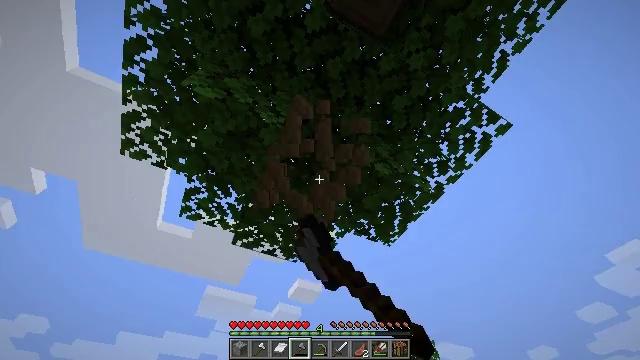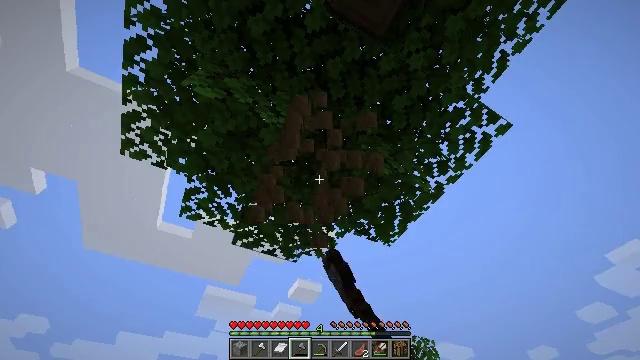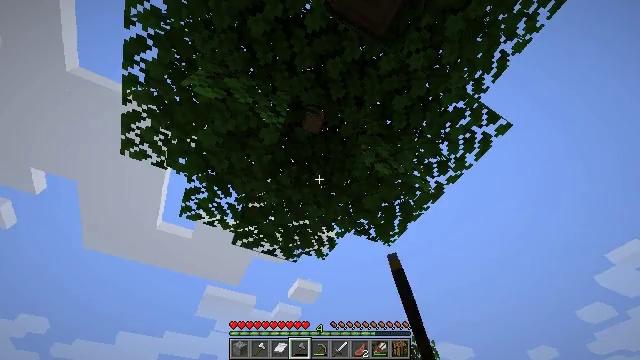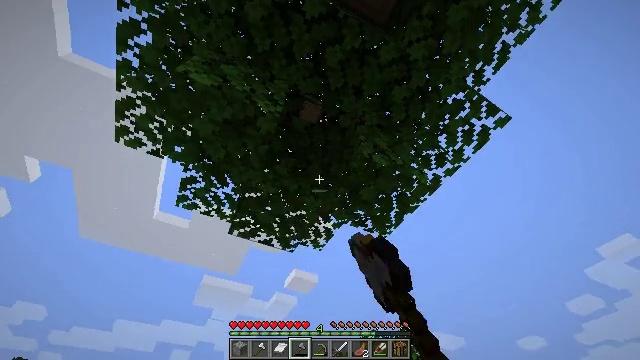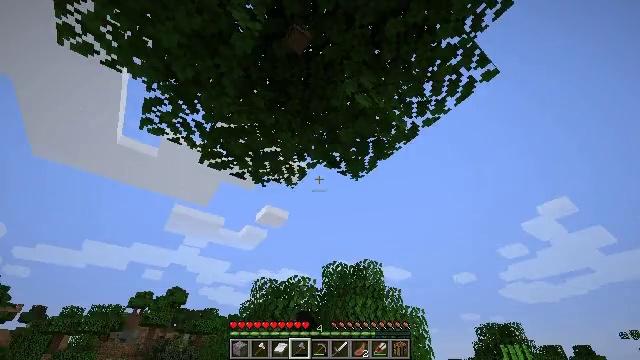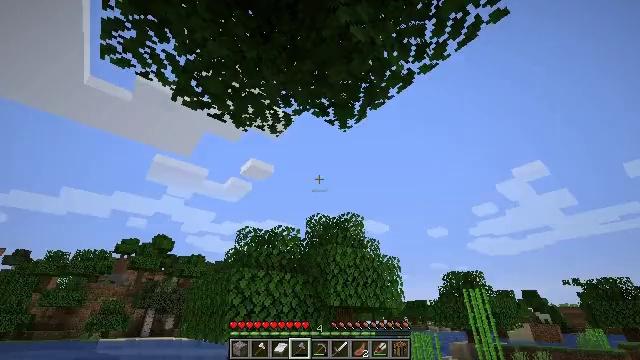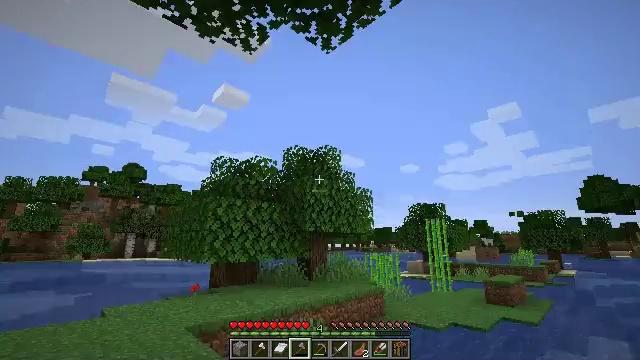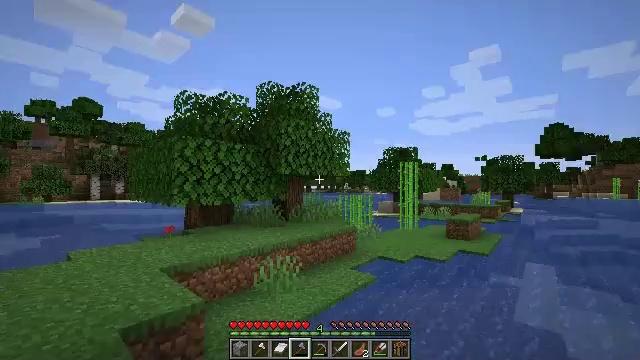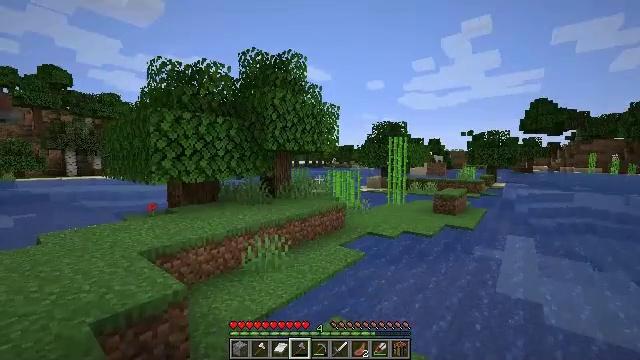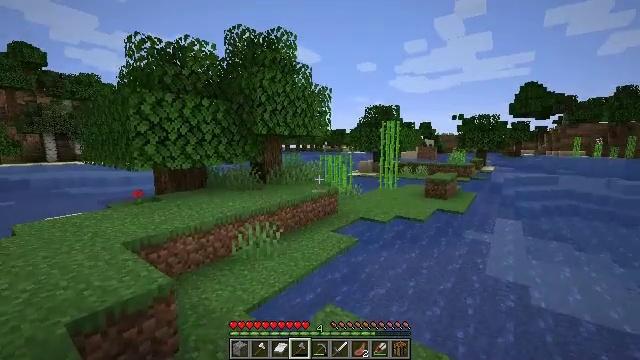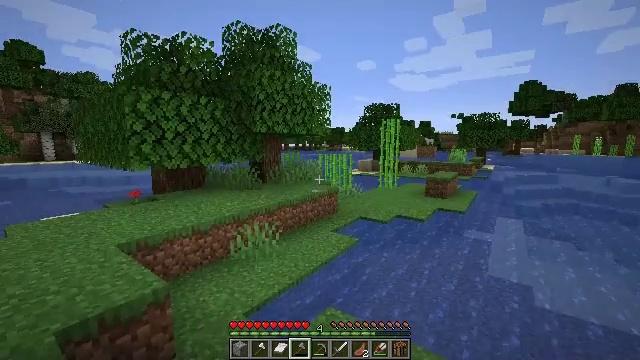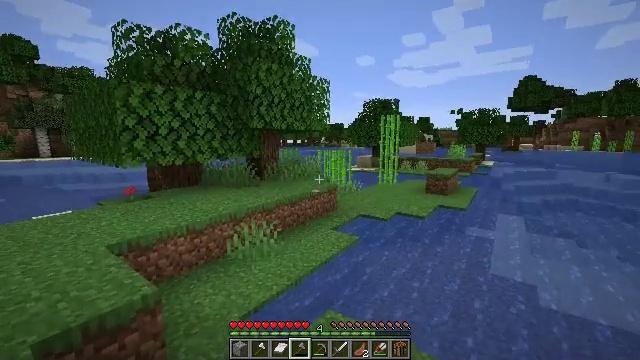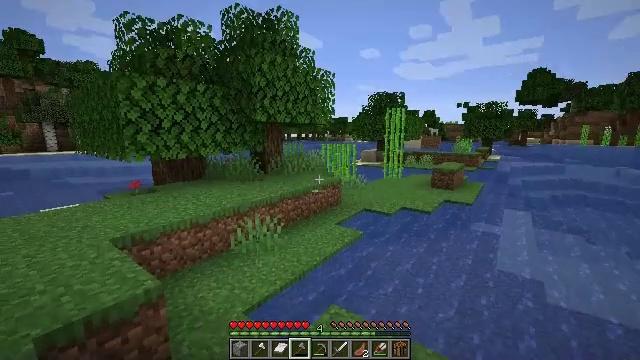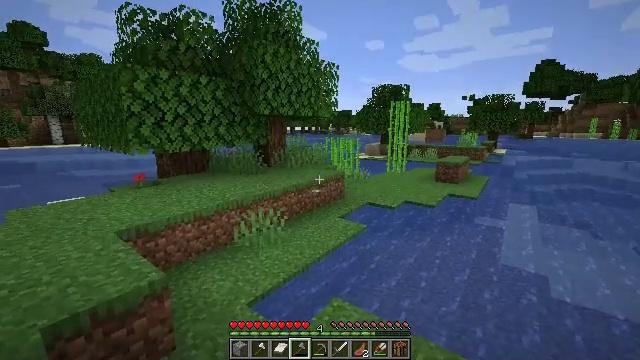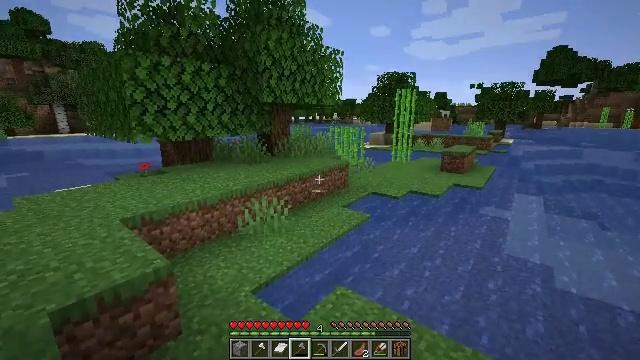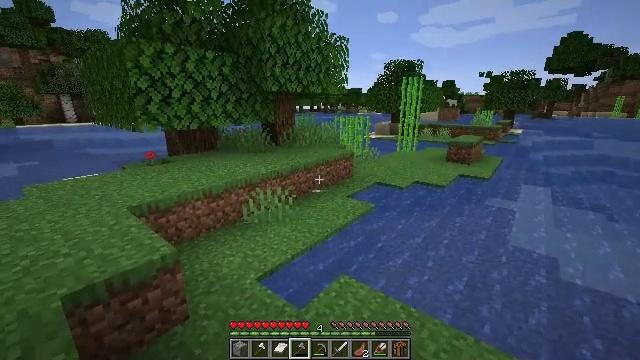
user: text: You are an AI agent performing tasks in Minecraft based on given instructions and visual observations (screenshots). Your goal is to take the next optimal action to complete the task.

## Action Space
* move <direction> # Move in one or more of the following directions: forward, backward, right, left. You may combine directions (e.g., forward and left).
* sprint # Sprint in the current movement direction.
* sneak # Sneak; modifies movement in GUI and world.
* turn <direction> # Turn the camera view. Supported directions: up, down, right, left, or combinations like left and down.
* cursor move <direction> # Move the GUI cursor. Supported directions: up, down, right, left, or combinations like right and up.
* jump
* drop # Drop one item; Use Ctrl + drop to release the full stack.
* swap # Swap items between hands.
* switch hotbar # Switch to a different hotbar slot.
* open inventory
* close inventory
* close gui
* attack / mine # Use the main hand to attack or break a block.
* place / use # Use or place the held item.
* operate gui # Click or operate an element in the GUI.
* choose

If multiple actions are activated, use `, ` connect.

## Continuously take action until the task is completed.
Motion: motion action
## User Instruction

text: Collect sugar cane near water sources.
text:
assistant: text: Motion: attack / mine
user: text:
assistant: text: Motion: attack / mine
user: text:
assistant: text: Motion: move forward, turn down
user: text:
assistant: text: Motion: move forward, turn right and down
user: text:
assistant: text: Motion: move forward, turn right and down
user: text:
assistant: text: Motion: move forward, turn right and down
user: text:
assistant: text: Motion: move forward, turn right and down
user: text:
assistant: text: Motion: move forward, turn right and down
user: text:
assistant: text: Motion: move forward, turn right and down
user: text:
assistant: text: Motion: move forward
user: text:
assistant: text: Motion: no_op
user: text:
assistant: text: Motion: turn down
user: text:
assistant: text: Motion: turn down
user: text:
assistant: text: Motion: turn down
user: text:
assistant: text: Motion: turn left and down
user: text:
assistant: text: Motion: no_op
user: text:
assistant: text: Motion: no_op
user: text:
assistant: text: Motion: no_op
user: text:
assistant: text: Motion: no_op
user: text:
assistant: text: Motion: no_op
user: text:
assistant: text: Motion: no_op
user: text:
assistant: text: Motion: no_op
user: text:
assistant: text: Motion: no_op
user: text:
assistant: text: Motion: no_op
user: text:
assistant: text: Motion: move forward
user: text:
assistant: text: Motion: move forward
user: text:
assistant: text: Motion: move forward
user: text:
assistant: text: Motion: move forward, turn left
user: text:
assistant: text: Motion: move forward, turn left
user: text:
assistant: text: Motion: move forward, turn left